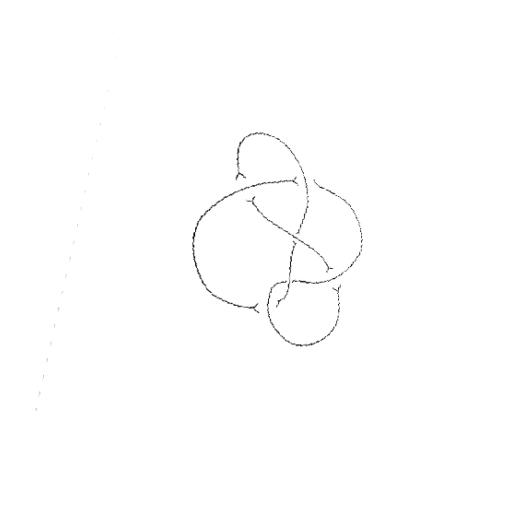
Crossing number: 6